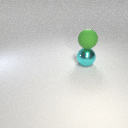
large green rubber sphere above large cyan metal sphere